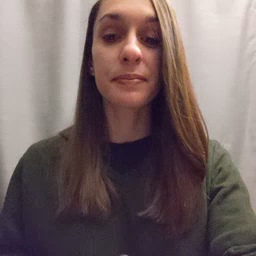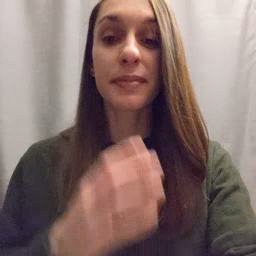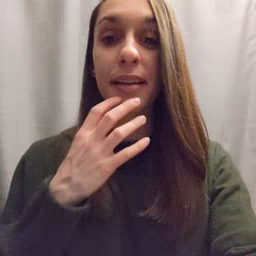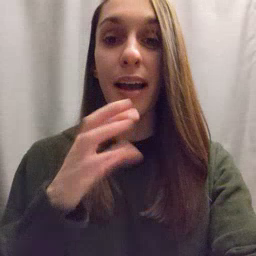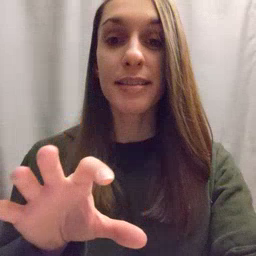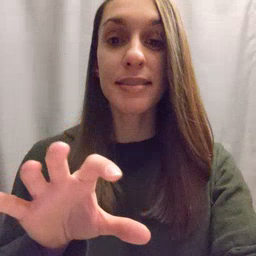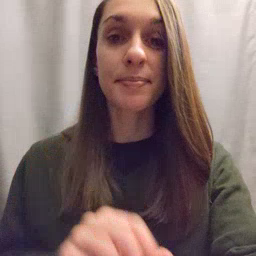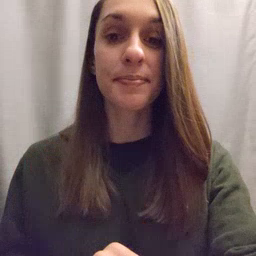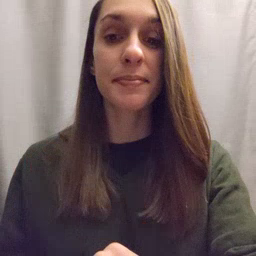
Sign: hot